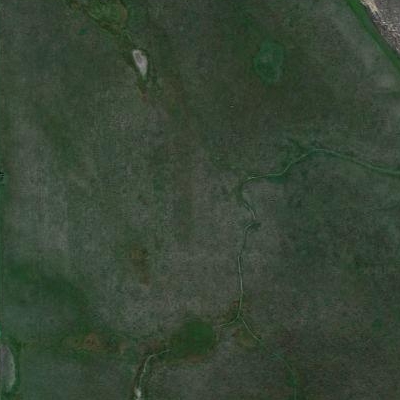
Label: aGrass